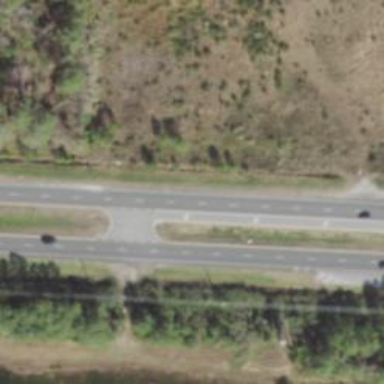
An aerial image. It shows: Asphalt trunk link road.